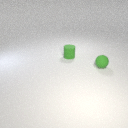
small green rubber sphere to the right of small green rubber cylinder